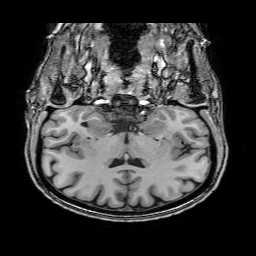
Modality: T1w
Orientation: sagittal
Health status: healthy
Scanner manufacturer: philips
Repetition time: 0.007619 s
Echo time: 0.00351 s